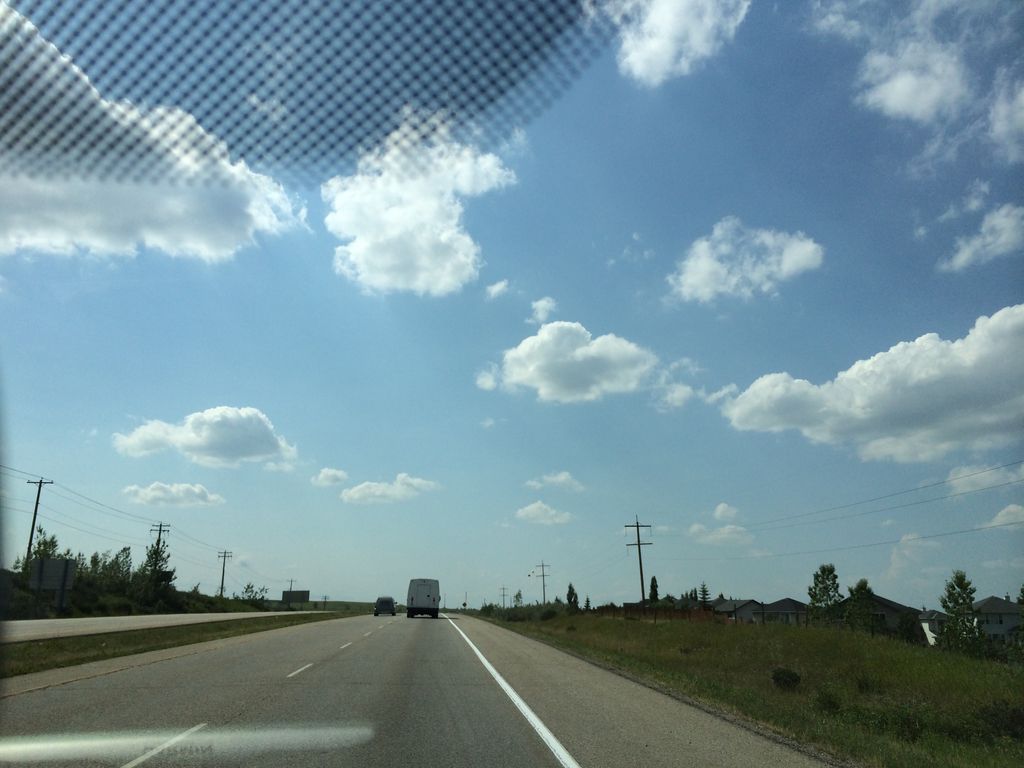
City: calgary